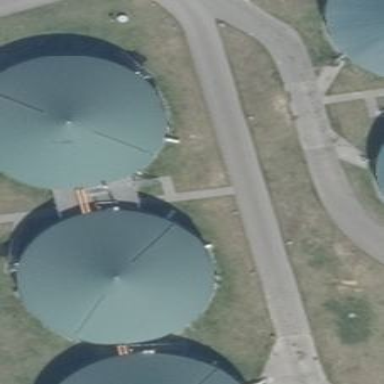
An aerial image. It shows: Digester building.